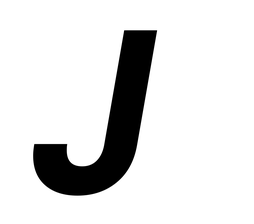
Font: Poppins-SemiBoldItalic